Field crop: maize
Growth stage: 2
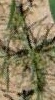
Species: salsola